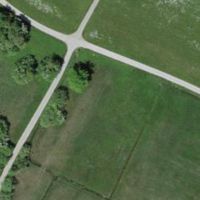
EUNIS habitat code: 16
Species observed at this site:
Tettigonia viridissima
Ajuga reptans
Grus grus
Gonepteryx rhamni